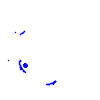
Particle: electron